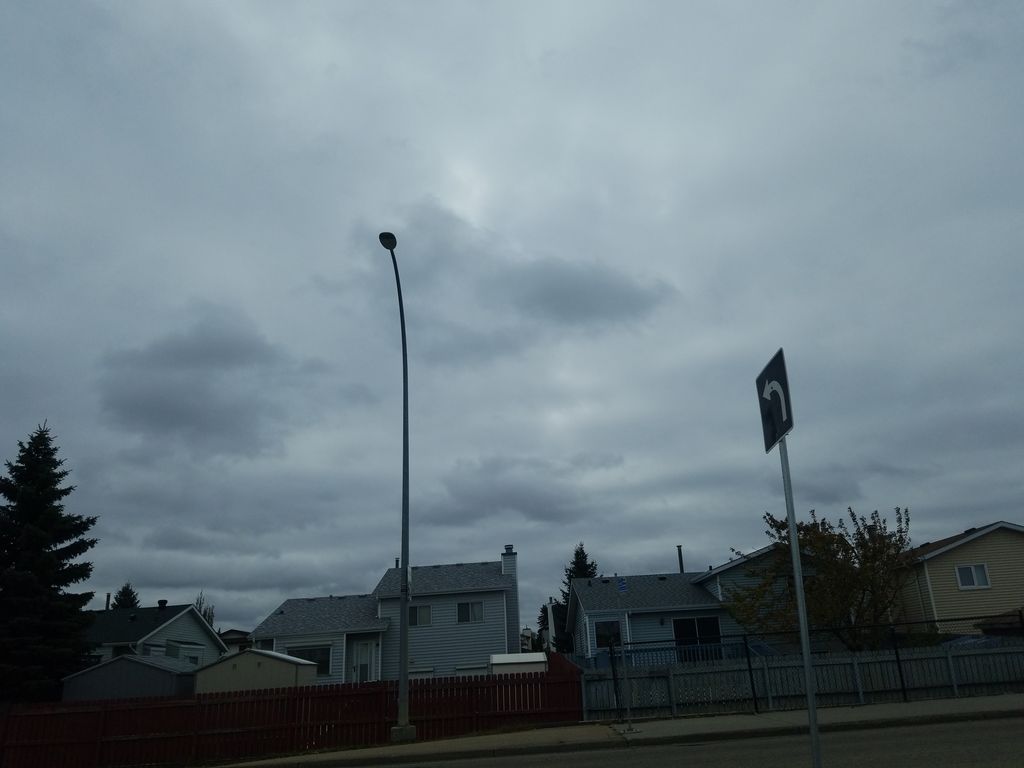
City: edmonton